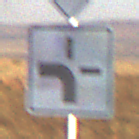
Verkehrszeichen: VerlaufVorfahrtsstrasse1
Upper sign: Vorfahrtsstrasse
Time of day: MorningAfternoon
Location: Outdoor (Nature)
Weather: Clear
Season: NotSpecified
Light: Natural